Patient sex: M
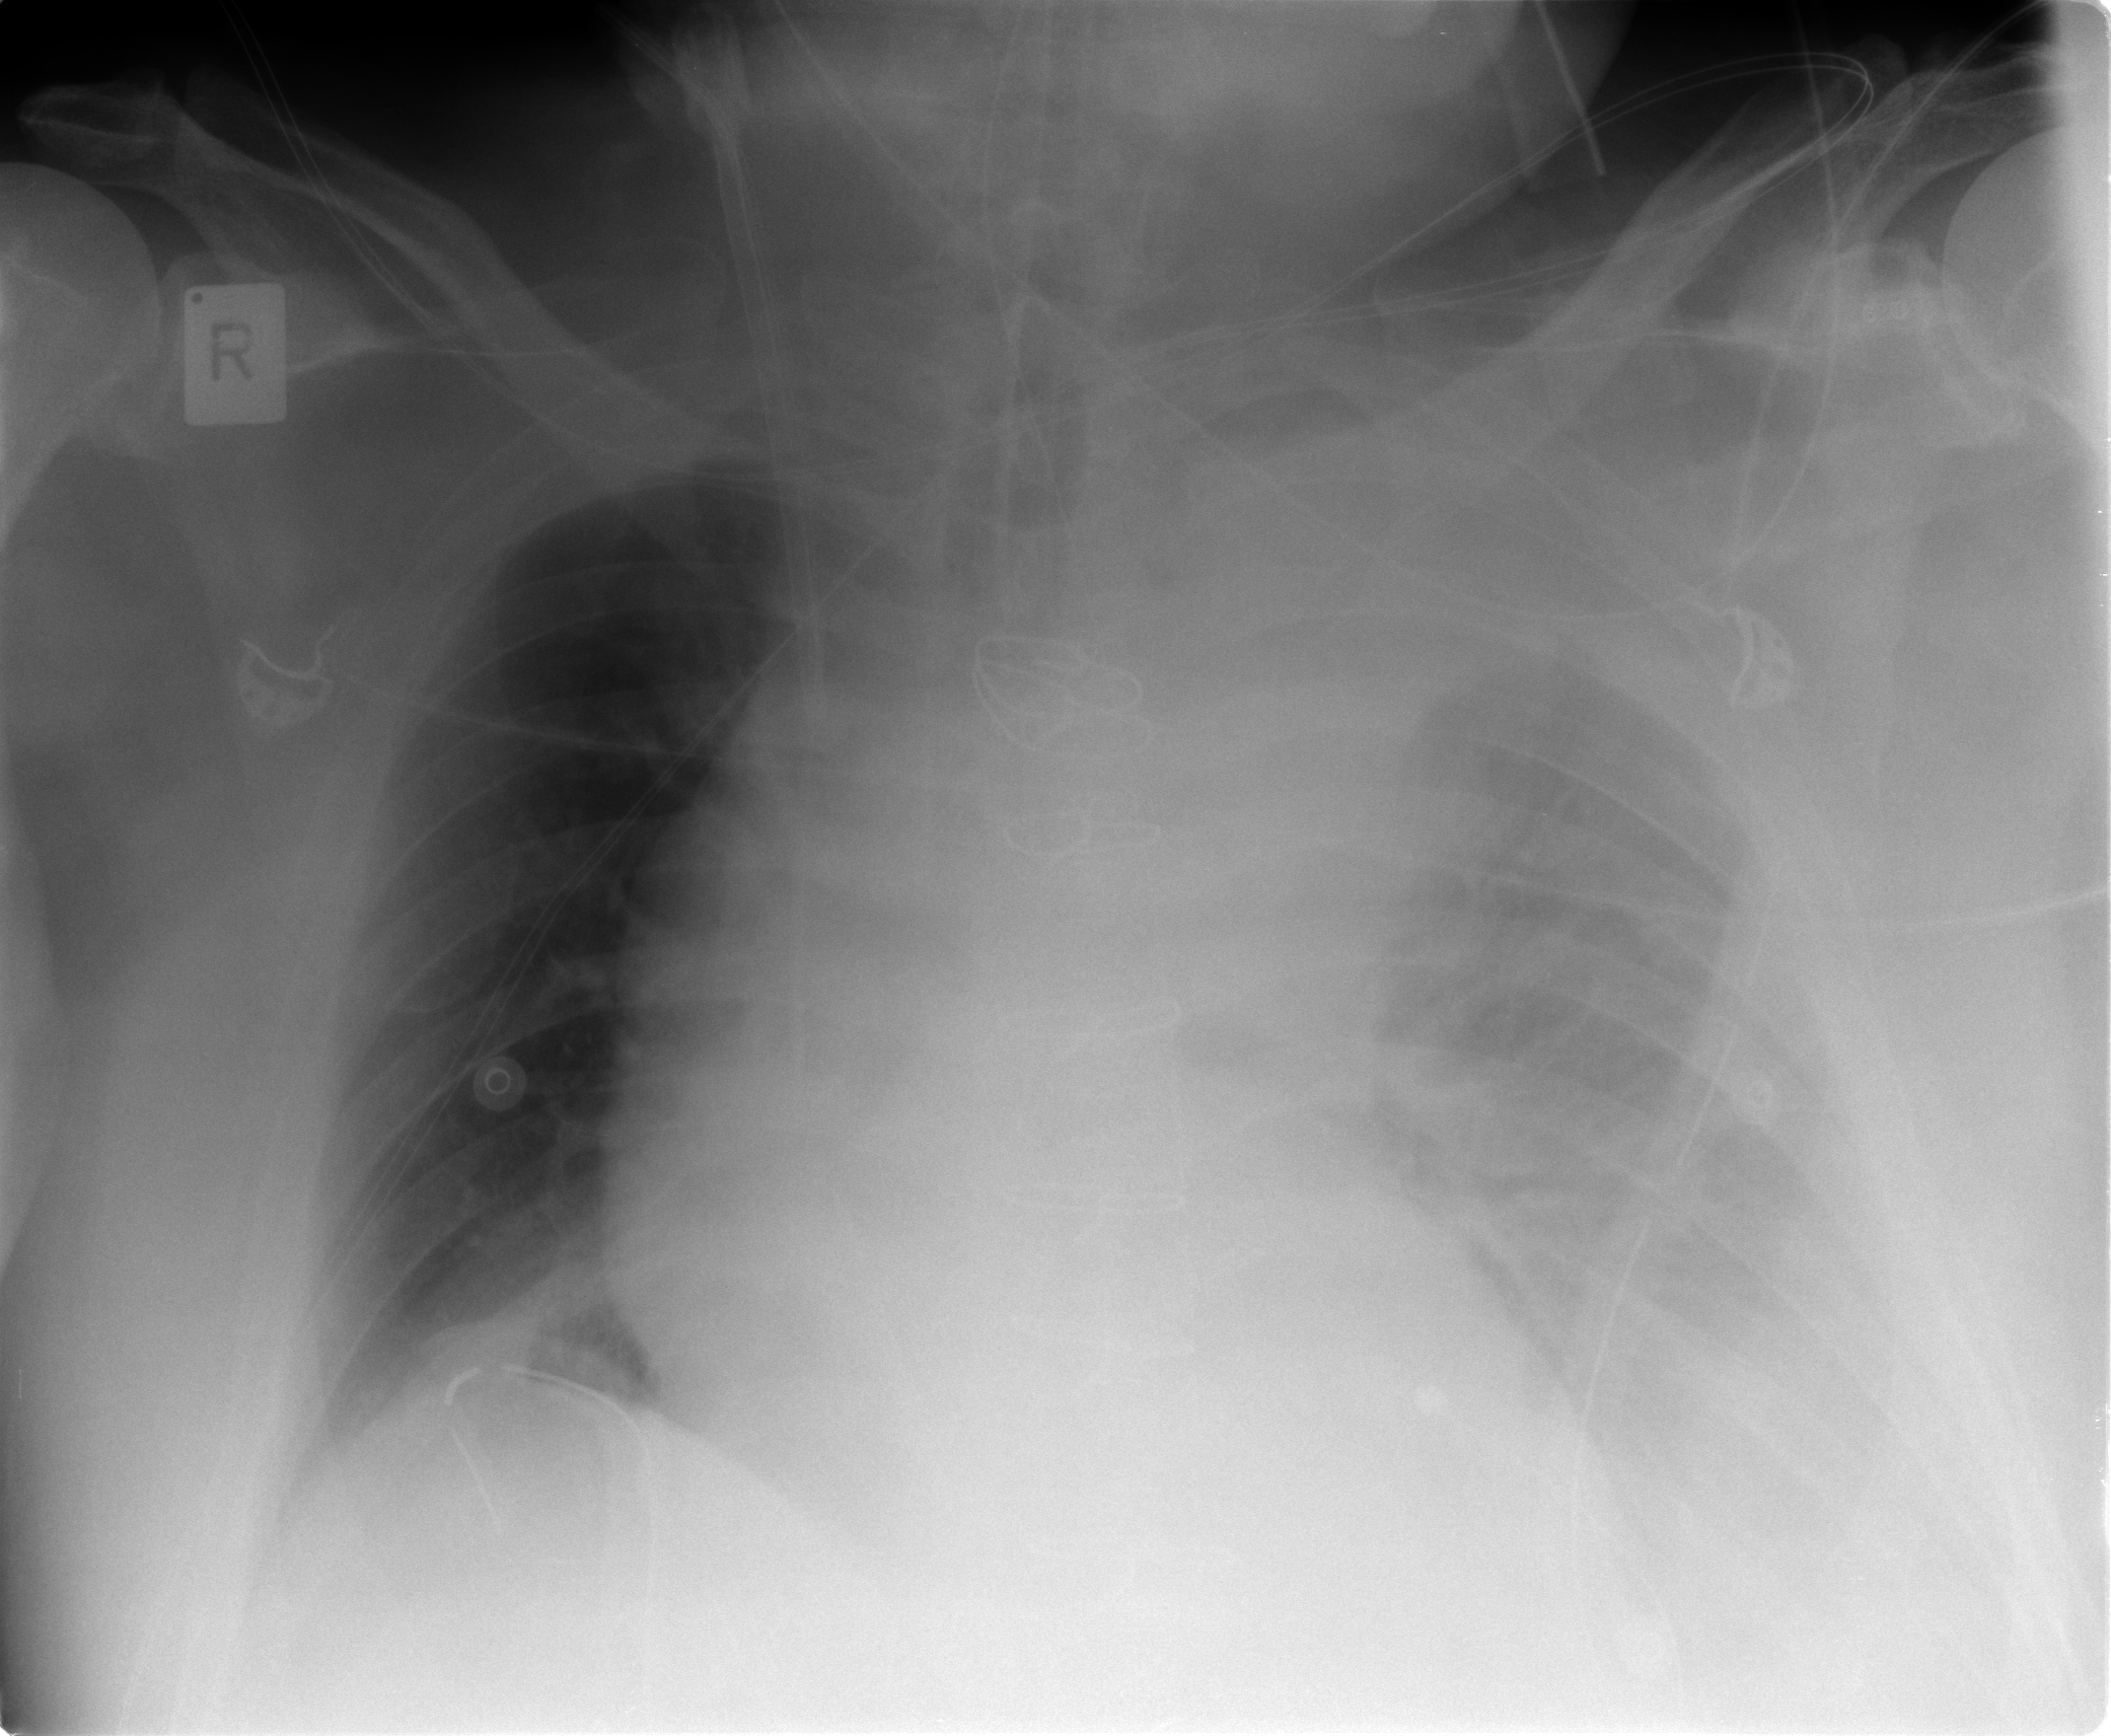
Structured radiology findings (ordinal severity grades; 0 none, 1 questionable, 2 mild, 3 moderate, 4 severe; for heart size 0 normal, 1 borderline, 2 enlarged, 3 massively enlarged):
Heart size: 2
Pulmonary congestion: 1
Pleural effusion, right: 0
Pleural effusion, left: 4
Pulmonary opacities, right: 0
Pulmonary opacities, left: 0
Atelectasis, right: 0
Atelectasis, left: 4